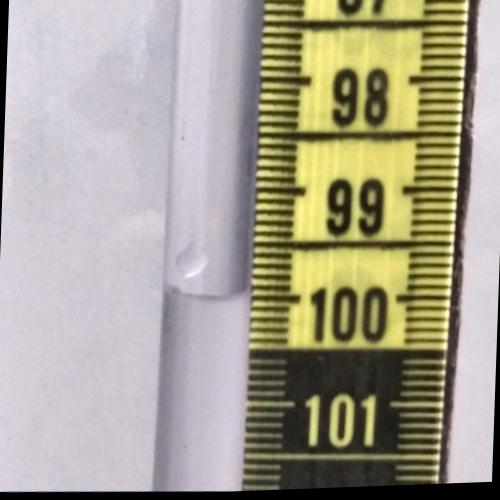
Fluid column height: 100.0 cm